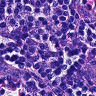
Metastatic tissue present: no